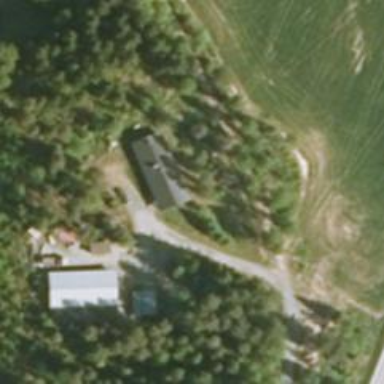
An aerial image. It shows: Driveway.